Question: As <URL> by cities. It's OK with month, but the values just come starting from left to right without any 0 left behind. Anyway I hope you will understand everything from the source:
here are the queries:
'''
<cfquery name="GET_SALES_TOTAL" datasource="#dsn#">
SELECT
SUM(COALESCE(nettotal,0)) nettotal,
SC.CITY_ID,
DATEPART(MM,INVOICE_DATE) AY,
C.FULLNAME,
SC.CITY_NAME
FROM
#DSN2_ALIAS#.INVOICE I,
SETUP_CITY SC,
COMPANY C
WHERE
C.COMPANY_ID=I.COMPANY_ID
AND SC.CITY_ID=C.CITY
AND PURCHASE_SALES=1
GROUP BY
DATEPART(MM,INVOICE_DATE),
SC.CITY_ID,
C.FULLNAME,
SC.CITY_NAME
ORDER BY
AY,CITY_ID
</cfquery>
<cfquery name="GET_SALES_GRAND_TOTAL" datasource="#dsn#">
SELECT SUM(NETTOTAL) NETTOTAL,SC.CITY_ID,SC.CITY_NAME
FROM #DSN2_ALIAS#.INVOICE I,SETUP_CITY SC,COMPANY C
WHERE C.COMPANY_ID=I.COMPANY_ID AND SC.CITY_ID=C.CITY AND PURCHASE_SALES=1
GROUP BY SC.CITY_ID, SC.CITY_NAME
ORDER BY CITY_ID,CITY_NAME
</cfquery>
'''
and here is the table itself:
'''
<table cellpadding="3" cellspacing="1" class="color-border">
<tr class="color-header">
<td></td>
<cfoutput query="GET_SALES_GRAND_TOTAL" group="city_id">
<td>#city_name#</td>
</cfoutput>
</tr>
<cfoutput query="GET_SALES_TOTAL" group="AY"><!--- months first --->
<tr class="color-row"><!--- month-specific stuff goes here --->
<td>#ay#</td>
<cfoutput group="city_id"><!--- city-specific stuff --->
<td>#tlformat(nettotal,2)#<!--- format NETTOTAL however you want here ---></td>
</cfoutput>
</tr>
</cfoutput>
<tr class="color-header">
<td>City Overal</td>
<cfoutput query="GET_SALES_GRAND_TOTAL" group="city_id">
<td>#tlformat(nettotal,2)#<!--- format NETTOTAL here ---></td>
</cfoutput>
</tr>
</table>
'''
Here is the screenshot to make it more clear:

The other stuff except grouping the cities works perfectly!
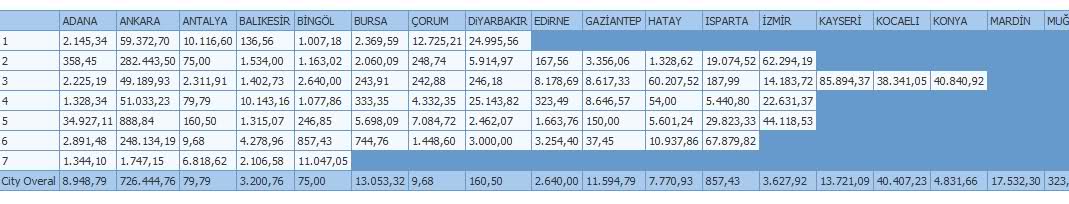
Answer: It looks like the problem that you're having is that there is not a record for every combination of month and city. The setup as it is now is fine if every city has sales every month, but we can improve this code so that it handles "missing" entries properly.
Some databases have specific syntax that will help you make a table like this: for example, Access has 'TRANSFORM', Oracle and SQL server have 'CUBE' and 'ROLLUP', MySQL has 'WITH ROLLUP'. However, you still might have to tweak your CF even after adjusting the query, so let's try working with what you have in a more general form.
Instead of an inner join, we want an outer join: all cities plus sales for any city that has sales. However, we also need all months. In this particular instance, we can use a Cartesian product to get months and cities. (Be very careful about these: you should only use them in situations where you really do want one record for every combination of field A and field B. It's easy to use one in the wrong place and get 10,000 records instead of 100.)
Let's take <URL> and modify it some:
'''
SELECT SUM(COALESCE(NETTOTAL,0)) NETTOTAL
,SC.CITY_ID
,SC.CITY_NAME
,M.INVOICE_MONTH
FROM SETUP_CITY SC
LEFT OUTER JOIN COMPANY C ON SC.CITY_ID = C.CITY
LEFT OUTER JOIN #DSN2_ALIAS#.INVOICE I ON C.COMPANY_ID = I.COMPANY_ID
, (SELECT DISTINCT DATEPART(MM,INVOICE_DATE) INVOICE_MONTH FROM #DSN2_ALIAS#.INVOICE) M
WHERE PURCHASE_SALES = 1
AND DATEPART(MM,I.INVOICE_DATE) = M.INVOICE_MONTH
GROUP BY SC.CITY_ID, SC.CITY_NAME, M.INVOICE_MONTH
ORDER BY SC.CITY_NAME, M.INVOICE_MONTH
'''
I'm a little fuzzy on the format for a Cartesian product with other inner joins present, so give this a try and we can modify it as needed.
That should give you a query with a value for every city for each month with sales. The exact form of the outer join may need to change, depending on the database you're using, but that should at least move you in the right direction.
Note that you will need to change your CF to match the revised query, but just this part, I think:
'''
<cfoutput query="GET_SALES_TOTAL" group="AY"><!--- months first --->
<tr class="color-row"><!--- month-specific stuff goes here --->
<td>#ay#</td>
'''
becomes
'''
<cfoutput query="GET_SALES_TOTAL" group="INVOICE_MONTH"><!--- months first --->
<tr class="color-row"><!--- month-specific stuff goes here --->
<td>#invoice_month#</td>
'''